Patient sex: M
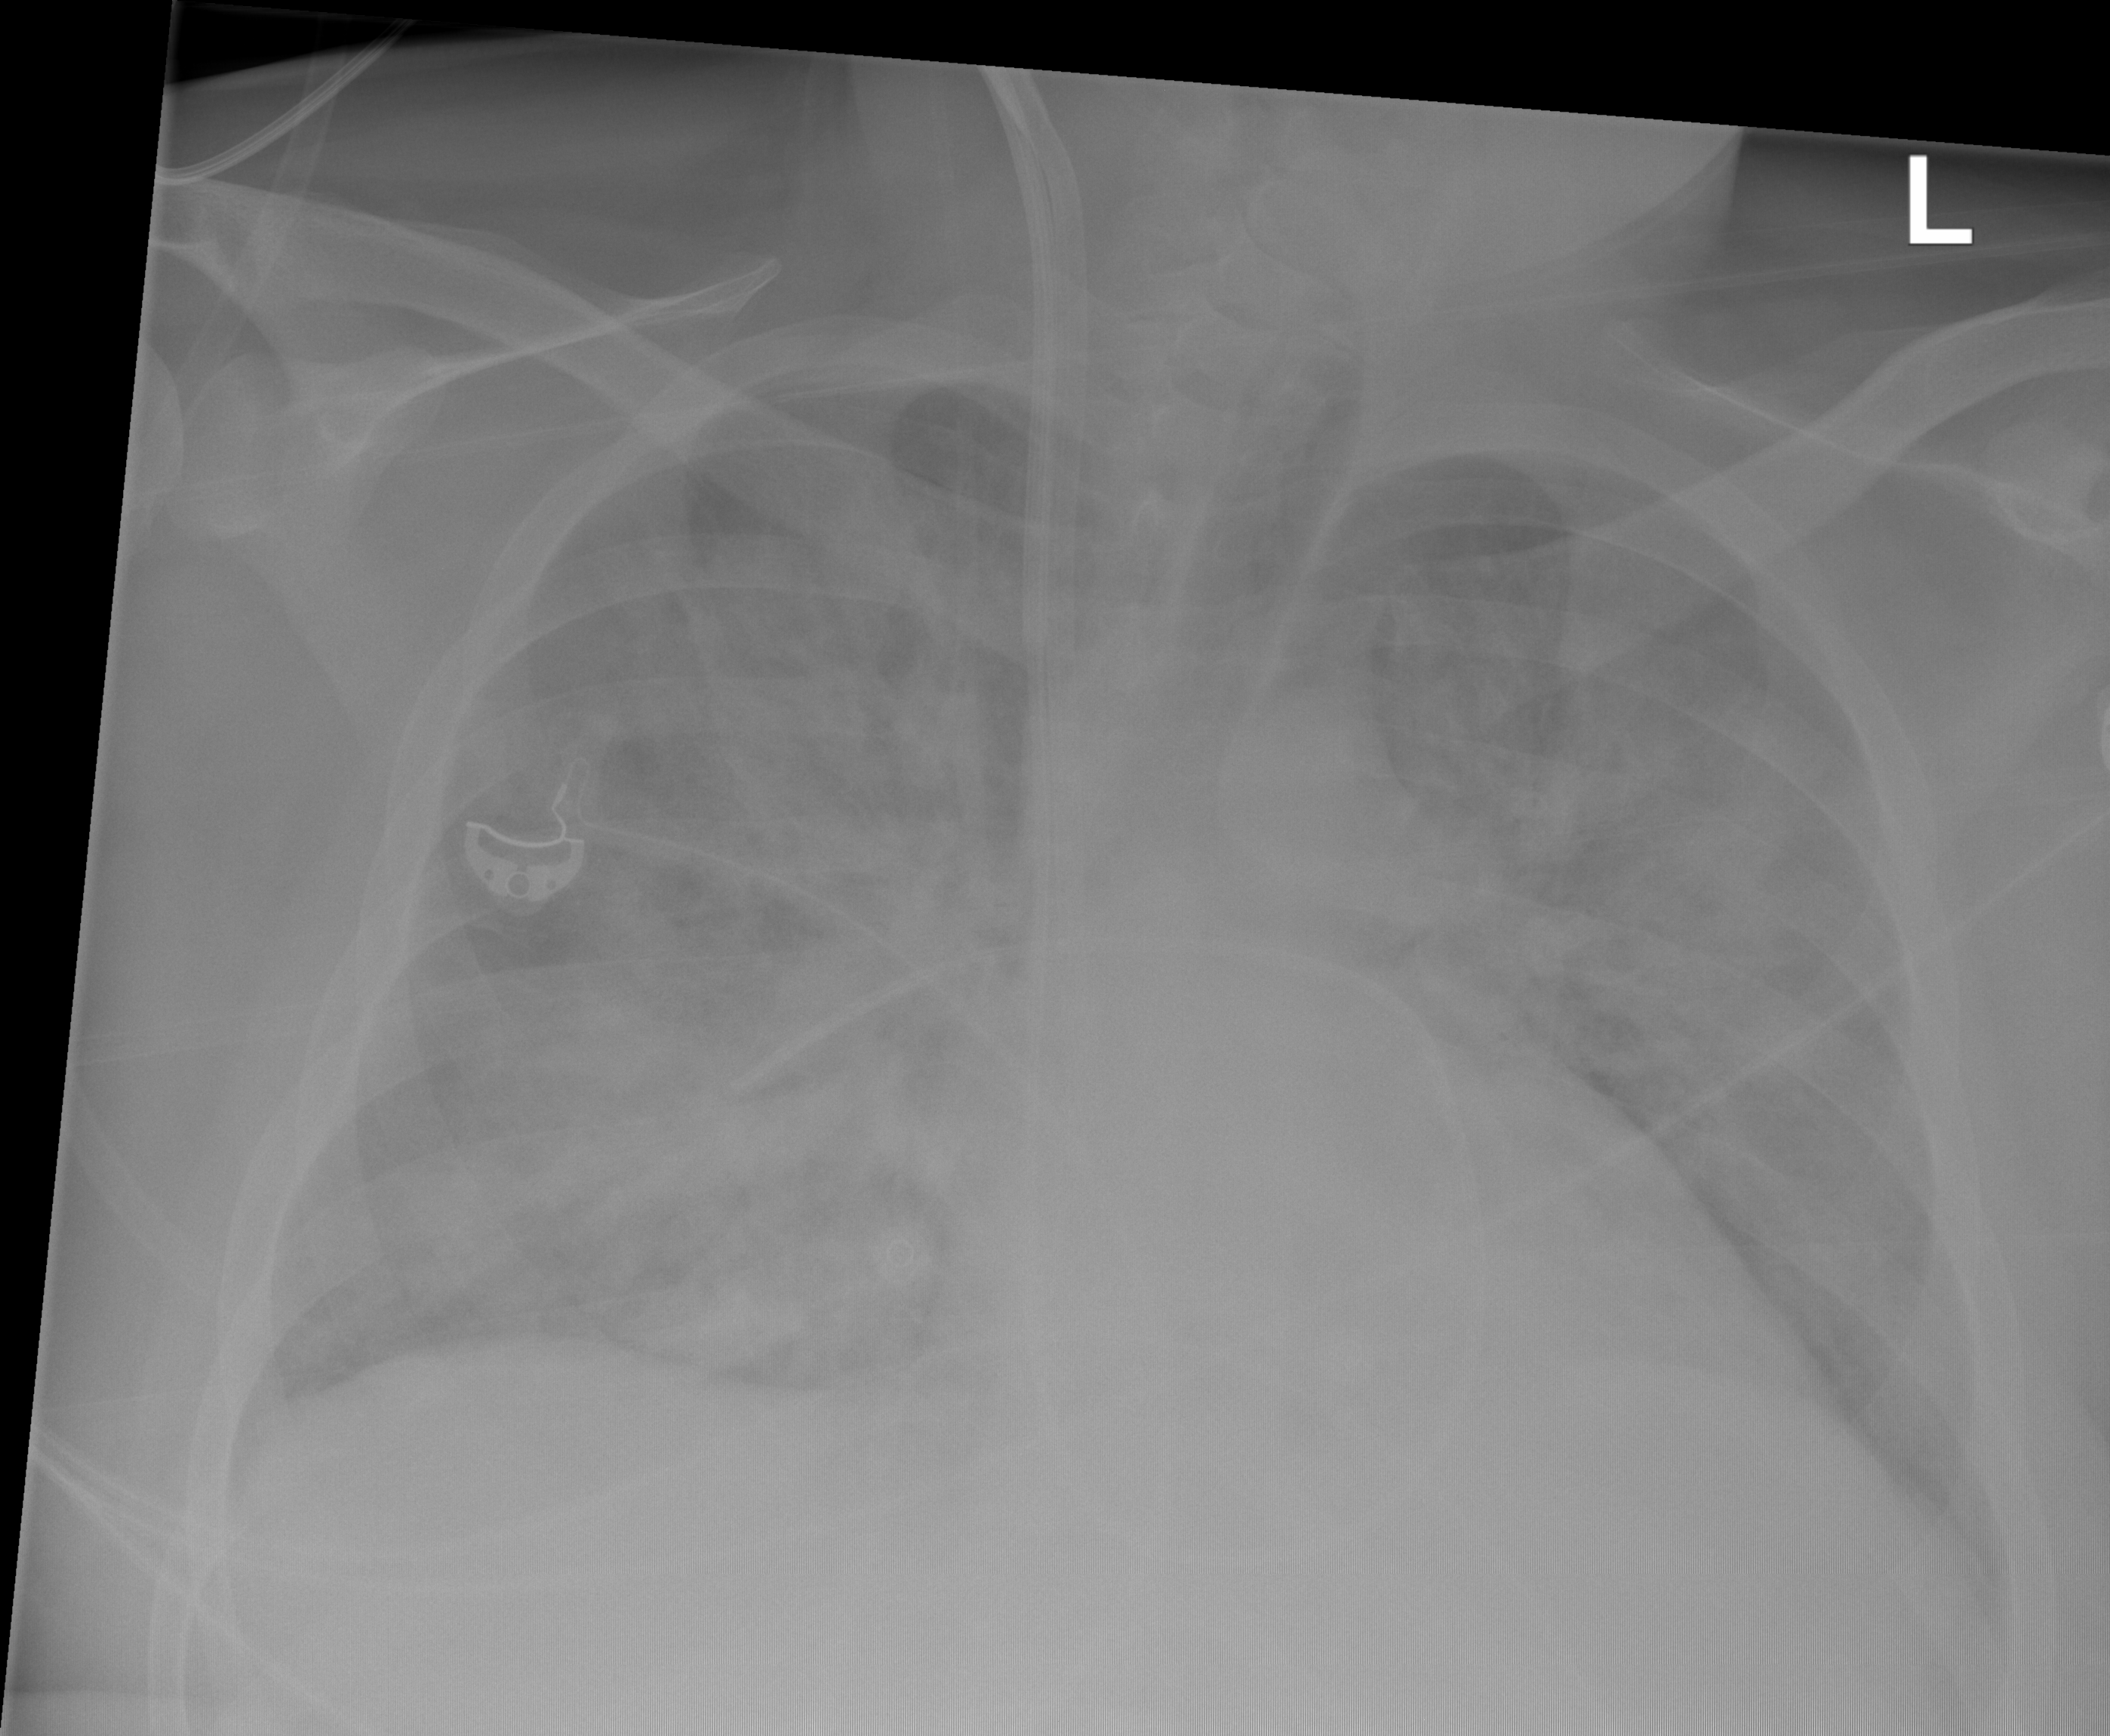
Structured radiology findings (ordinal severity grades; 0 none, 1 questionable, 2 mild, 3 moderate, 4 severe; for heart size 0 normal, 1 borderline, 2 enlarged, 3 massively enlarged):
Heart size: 0
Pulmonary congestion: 0
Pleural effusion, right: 0
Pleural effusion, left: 0
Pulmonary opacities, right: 3
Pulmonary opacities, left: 3
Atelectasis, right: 0
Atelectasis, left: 0